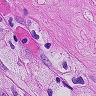
Metastatic tissue present: yes